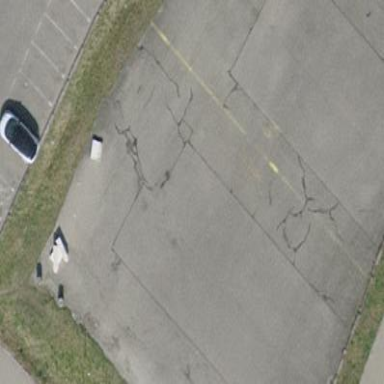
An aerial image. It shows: Parking area with asphalt surface.